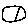
Label: circle